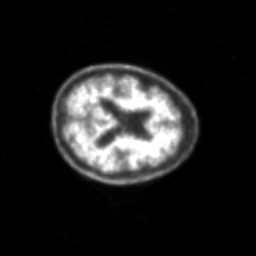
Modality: PET
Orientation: axial
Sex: female
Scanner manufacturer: siemens